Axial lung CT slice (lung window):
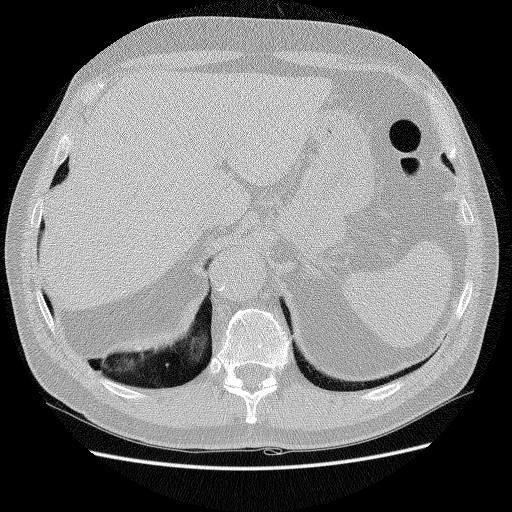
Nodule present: no